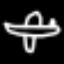
Label: airplane